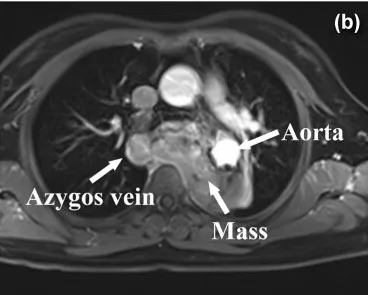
Magnetic resonance imaging showing gradual enlargement of false lumen with mediastinal extensions and a new lesion in the azygos vein. Contrast-enhanced T1WI image.
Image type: radiology (mri)